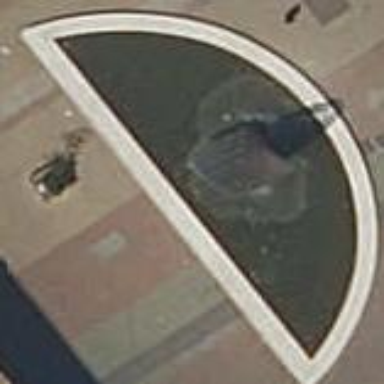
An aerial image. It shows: Fountain.